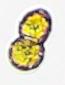
Label: Margalefidinium